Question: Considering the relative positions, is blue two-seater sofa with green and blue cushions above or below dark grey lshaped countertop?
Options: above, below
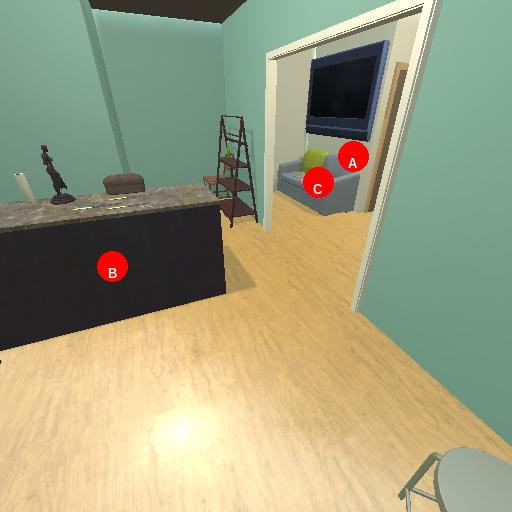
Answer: above